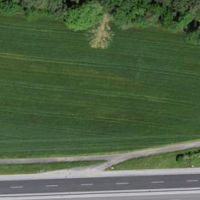
EUNIS habitat code: 57
Species observed at this site:
Falco tinnunculus